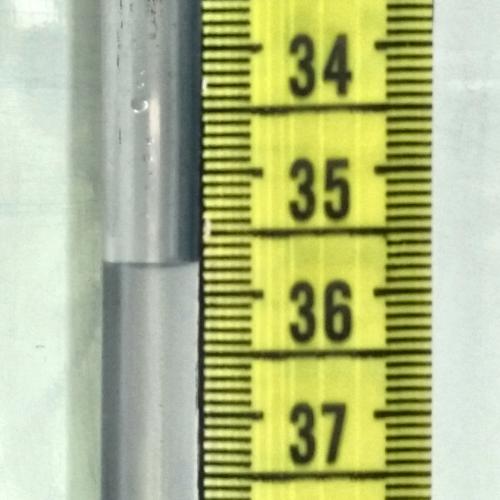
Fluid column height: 35.7 cm